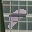
Label: 9